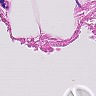
Metastatic tissue present: no